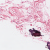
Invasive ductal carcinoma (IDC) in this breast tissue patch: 0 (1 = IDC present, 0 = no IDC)